Field crop: maize
Growth stage: 1
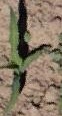
Species: maize